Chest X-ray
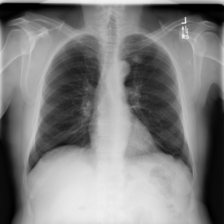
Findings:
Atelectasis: positive
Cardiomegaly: negative
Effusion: negative
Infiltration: positive
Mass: negative
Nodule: negative
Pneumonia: negative
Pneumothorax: negative
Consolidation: negative
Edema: negative
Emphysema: negative
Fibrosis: negative
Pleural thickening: negative
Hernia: negative